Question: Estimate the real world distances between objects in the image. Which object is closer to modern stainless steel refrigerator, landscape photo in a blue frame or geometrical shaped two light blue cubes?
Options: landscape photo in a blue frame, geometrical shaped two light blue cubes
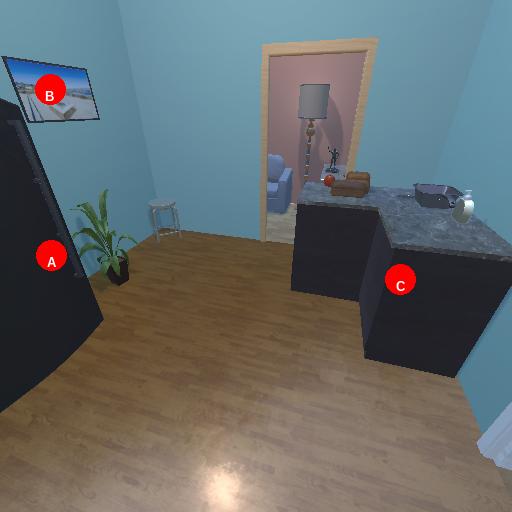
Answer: landscape photo in a blue frame